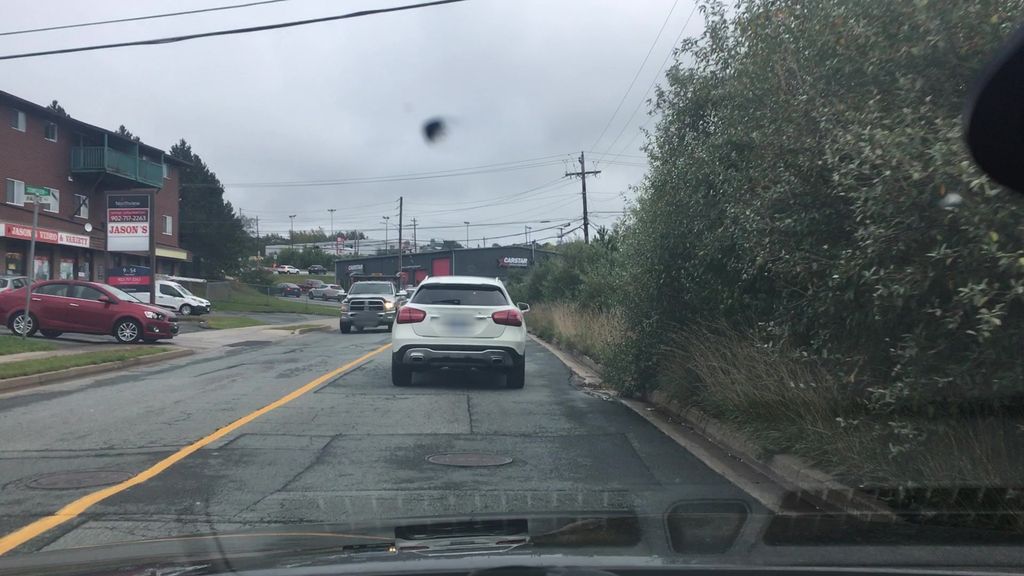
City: halifax